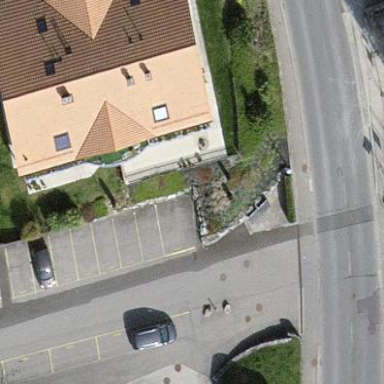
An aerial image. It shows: Residential building.